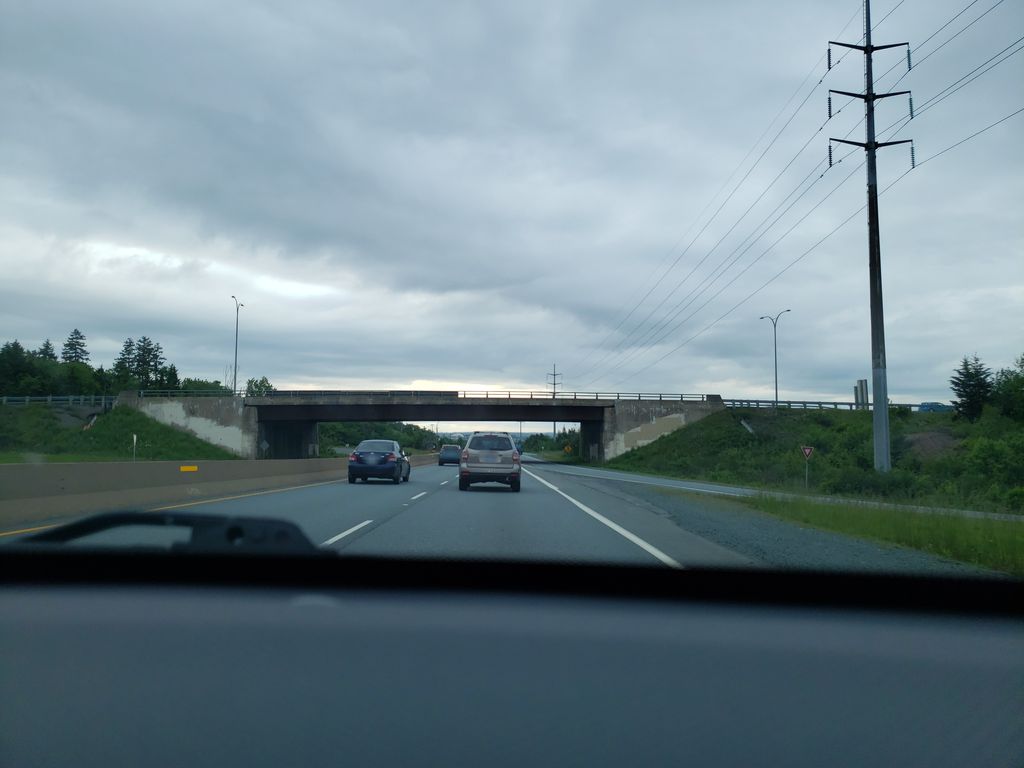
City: halifax